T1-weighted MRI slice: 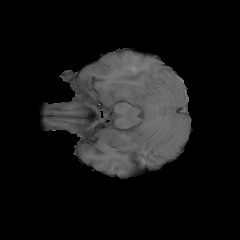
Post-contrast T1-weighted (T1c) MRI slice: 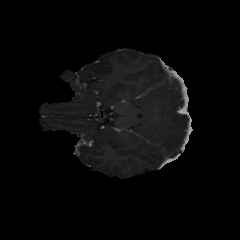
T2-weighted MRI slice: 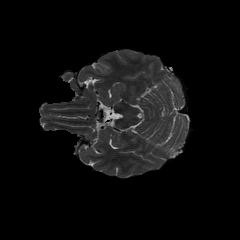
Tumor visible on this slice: no